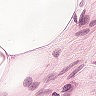
Metastatic tissue present: no